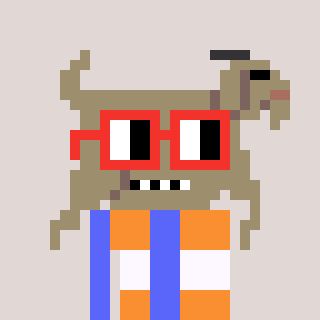
a pixel art character with square red glasses, a goat-shaped head and a purple-colored body on a warm background